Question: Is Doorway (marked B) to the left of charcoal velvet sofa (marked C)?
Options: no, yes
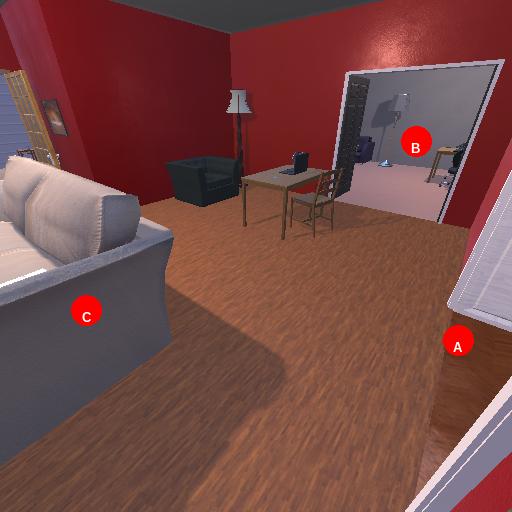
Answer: no